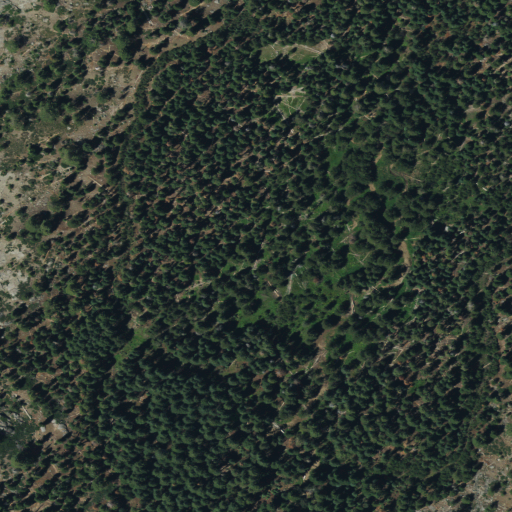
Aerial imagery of plain(s) in California named Shaw Flat containing evergreen forest, grassland, shrub, and open development